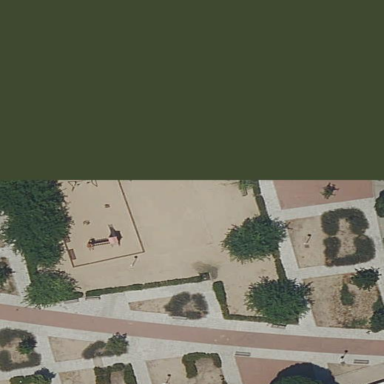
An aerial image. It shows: Lovely park for leisure and relaxation.